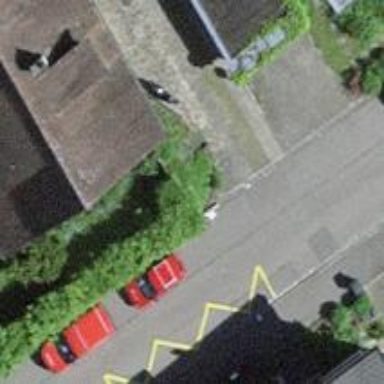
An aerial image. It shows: Bus stop equipped with public transport stop position.